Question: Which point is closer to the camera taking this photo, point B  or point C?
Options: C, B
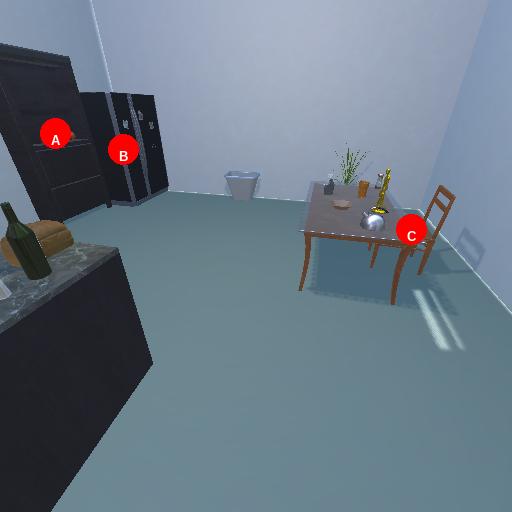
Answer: C